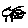
Label: moon